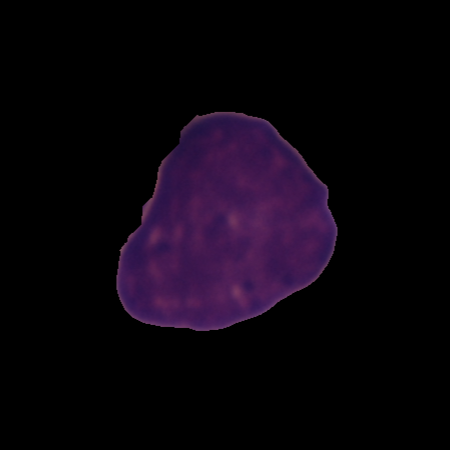
Label: cancer